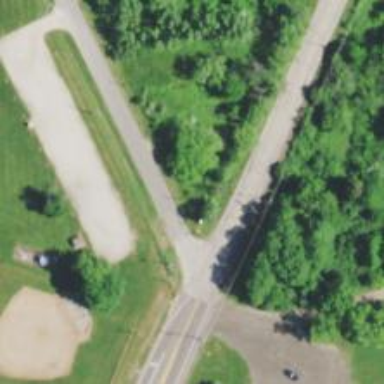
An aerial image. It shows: Stop road.